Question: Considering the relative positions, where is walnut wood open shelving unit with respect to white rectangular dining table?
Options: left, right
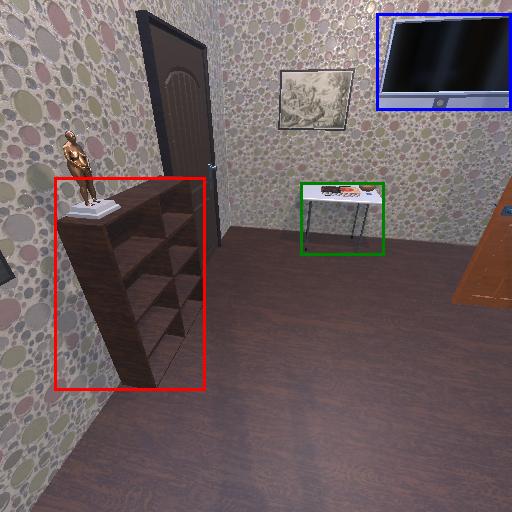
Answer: left